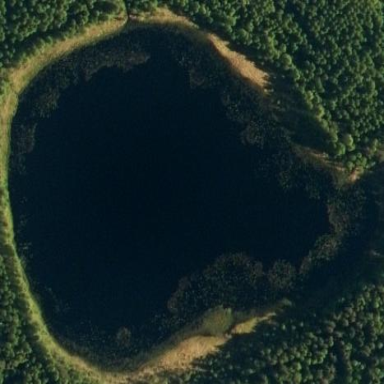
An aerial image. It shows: Lake with natural water.